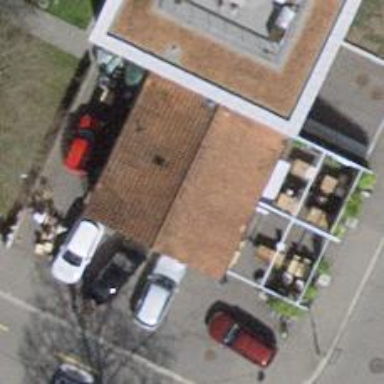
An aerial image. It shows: Restaurant.